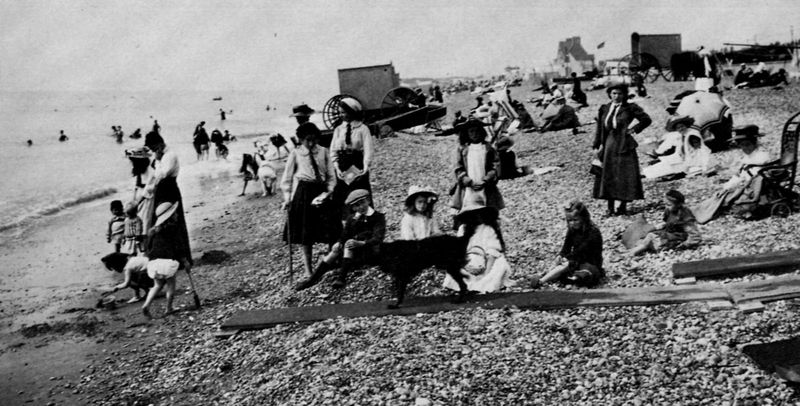
Titel: Bexhill, am Strand
Schlagwörter: himmel, meer, wasser, weiß, baden, badende, frauen, landschaft, menschen, mädchen, sand, ufer, frau, grau, holz, hut, hüte, kleid, kleider, licht, schwarz, stuhl, szene, gebäude, haus, hund, schirm, rock, jung, kleidung, stein, steine, natur, sitzend, stehend, kind, kinder, kopfbedeckung, kieselsteine, strand, wellen, röcke, jungen, hütten, kutsche, kies, wagen, planken, steg, spielen, krawatte, freizeit, bretter, junge, foto, fotografie, bad, urlaub, kauernd, brett, schirme, photo, steinchen, schief, aufnahme, badeort, bekleidet, angezogen, krawatten, strandbad, kabinen, badewagen, kiees, steinstrand